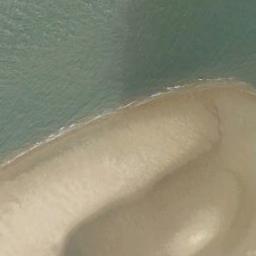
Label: beach